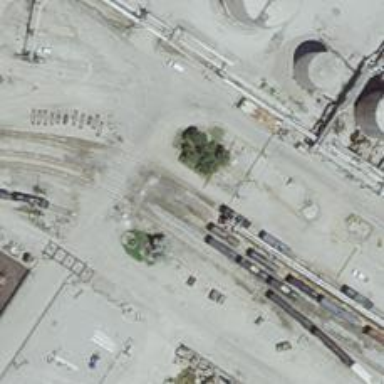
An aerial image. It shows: Rail spur service.